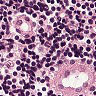
Metastatic tissue present: no